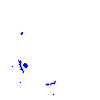
Particle: pion